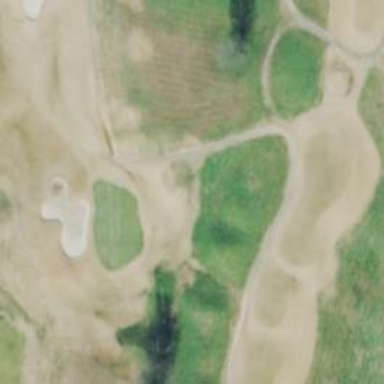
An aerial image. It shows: Golf rough area.